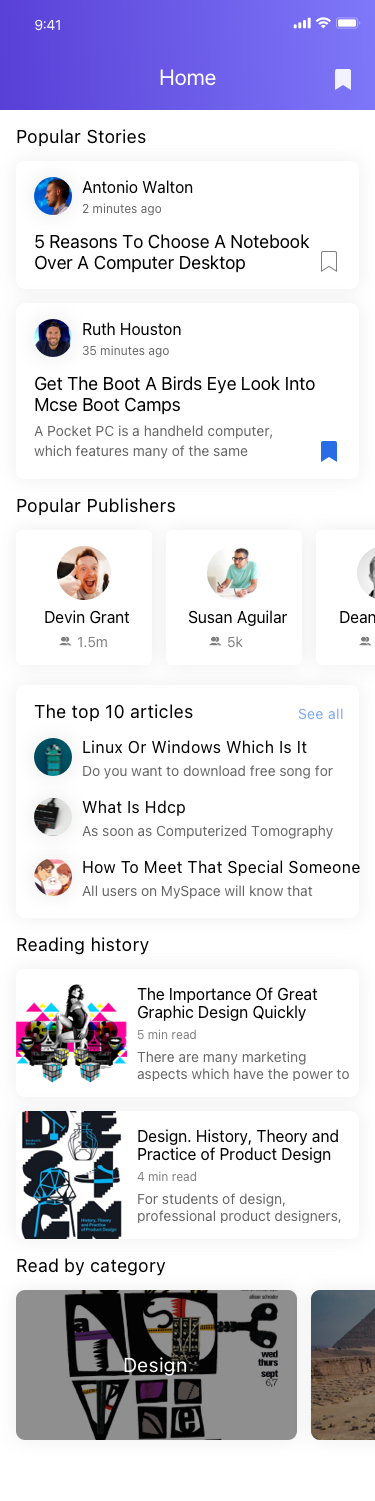
Text in this UI design:
Home
Popular Stories
Antonio Walton
2 minutes ago
5 Reasons To Choose A Notebook
Over A Computer Desktop
Ruth Houston
35 minutes ago
Get The Boot A Birds Eye Look Into
Mcse Boot Camps
A Pocket PC is a handheld computer, which features many of the same capabilities as a modern PC. These handy little devices allow individuals to retrieve and store e-mail messages, create a contact file, coordinate appointments, surf the internet, exchange text messages and more.

Every product that is labeled as a Pocket PC must be accompanied with specific software to operate the unit and must feature a touchscreen and touchpad. Pocket PC products are created by some of the world’s top computer manufacturers, including HP, Toshiba and Gateway. As is the case with any new technology product, the cost of a Pocket PC was substantial during it’s early release. For approximately $700.00, consumers could purchase one of top-of-the-line Pocket PCs in 2003. These days, customers are finding that prices have become much more reasonable now that the newness is wearing off. For approximately $350.00, a new Pocket PC can now be purchased.

Even years after their release, Pocket PCs are a staple in the world of travelers, college students and business leaders. The need to stay in constant communication with family and/or colleagues has kept the portability factor one that remains popular today. When traveling for business or other reason, individuals often need a way to stay in touch. A desktop computer is simply not a feasible accompaniment and notebooks are at a constant risk for being stolen or damaged. A Pocket PC can obviously fit inside of a pocket, but may also find a safe haven in a purse, duffle bag, tote or other small compartment.

Purchasing a Pocket PC can be a difficult choice because of the various models and manufacturers available. When considering the options, consumers must look at any available warranty, included software and capabilities. Much like in the world of traditional desktop and notebook computers, manufacturers are always looking for a way to outdo the competition and the customer often finds that such actions may lead to a real bargain.

Like any other computer, a Pocket PC must be cared for in such a way that it is not exposed to extreme heat or cold for prolonged periods of time, is not shuffled around carelessly and is carefully packed for safety during travel. Owning a Pocket PC means having access to an address book, your e-mail account, the world wide web and your appointment calendar all in the comfort of your own pocket. Carrying the internet in your pocket? Now that is portability at it’s best.
Popular Publishers
Devin Grant
1.5m
Susan Aguilar
5k
Dean Holland
The top 10 articles
See all
Linux Or Windows Which Is It
Do you want to download free song for ipod? If so, reading this article could save you from getting in to a lot of trouble! Downloading music to your Ipod has more than one pitfall associated with it, and this article will tell you the best way to download free song for Ipod.

An Ipod can easily become a vital part of your life. If you had thought about the possibility of carrying around a virtually unlimited supply of music ten years ago, it would have seemed a bit futuristic, but it has all happened, and now all we have to do when we get tired of our present music collection is download free song for Ipod. This could however, be the start of a few problems…

Problem 1-

Your computer picks up a virus. You did an internet search, looking to download free song for Ipod, and, totally without knowing, you downloaded some nasty spyware or malware from a dodgy p2p site. Your laptop has now stopped working, and your Ipod is now only usable as a bookmark. P2P sites can appear to be the answer to your prayers. You can download as much as you want, many different version of songs etc, but you have probably noticed that you often download a file, and it is completely different from what it is supposed to be. In case you have ever wondered why this is, the answer is spyware. If you have downloaded from a site like this, get your computer seen to. If your computer has been infected, it can not only harm your computer, but also your Ipod. Free Ipod music download can cost you very dearly.

Problem 2-

It is illegal. It is against the law to download from a P2P site. It could lead to your arrest. It is not difficult with modern equipment for law enforcement officers to locate your IP address, and then locate you. World governments are becoming ever more proactive in combating this – it will not be long before you are found out if you are using P2P . You will have to think about whether it is worth risking prison or possibly a huge fine, just to download free song for Ipod. I’m sure it won’t be worth it for many.

Problem 3-Good quality download sites are rare.. If you search the internet for “download free song for Ipod,” you will almost certainly find endless awful sites with pop ups etc. The people who run these sites do so in the hope that you will click on their advertising, so they are not interested in you, or whether you find what it is you want. They are only interested in getting you to click on their popup ads. There is an answer. There really are sites that do let you download free song for Ipod- in a safe and legal way. We are now starting to see sites spring up that are a lot better organized and the good thing is that they are on the right side of the law. When you find one of these sites, you can be set up for a long time. You can have all the Ipod songs you could possibly want, and also films for all the Ipod video owners. The only downside to these types of site is that they have to charge you a membership fee, usually somewhere around $20 to $50, and that covers you for LIFE. You can download an unlimited amount of music and films, as soon as you have paid the fee. It is definitely not difficult to download more than $50 worth of music. Many people have done more than that in a day!

You now know just how dangerous it can be to download free song for ipod, dangerous to your computer, your Ipod and your freedom! You should now have a better understanding of the risks involved, and know how to overcome them.
What Is Hdcp
As soon as Computerized Tomography or CT scans became accessible in the 1970s, they reformed the practice of neurology. They did the scans by transmitting x-ray streams all the way through the head at different positions and accumulating the x-ray streams on the other side that was not absorbed by the head. A sequence of images come into view on a computer monitor or on an x-ray plate as if the head had been sliced from side to side by a huge salami cutter and the slices were arranged out horizontally and in series.

After that, in the 1980s Magnetic Resonance Imaging or MRI scans came into the picture and astounded the medical society by not just taking an image of the brain itself, but by doing so in a new way. MRIs concentrate on water molecules, as an alternative to imaging the degree to which the various parts of the head absorb x-rays. To be more specific, MRIs represent the speed at which rotating hydrogen atoms of water molecules inside various parts of the brain either line up or fall out of arrangement with a powerful magnetic field. These different values of de-magnetization or magnetization are inputted into a pc. Slice like images are formed in a sequence and put on view on a computer screen or x-ray type film in hues of gray. Irregular compositions, like brain tumors or the signs of multiple sclerosis, are shown in their own hues of gray and are also identifiable by their contours and positions. More on this at http://www.medicalimagingdevices.info. Getting hold of a different set of images after a hypodermal injection of gadolinium, which is the MRI equivalent of x-ray dye, also adds to analytical information.

For a patient, the incident of having a CT and of having an MRI very much looks a lot like each other. In both situations the patient lies flat on a plane table that moves into and out of a hole in the scanner that looks a lot like an oversize doughnut hole. In the MRI machine the doughnut hole is narrower, so patients suffering from claustrophobia have to notify their doctors if this might be a hitch. Noise is also an issue with the MRI machine. A loud noise is produced every time the radio frequency coils are turned off and on. For either of these two scans the technologist may need to inject a needle in the patient’s vein to dispense a distinct substance.

A situation in which MRIs are basically not done is when the patient has a heart pacemaker. This is for the reason that the MRI machine’s magnet might disturb the pacemaker and stop the heart. No image is so essential and important that this peril would be worth taking. Another situation in which an MRI is evaded is when the patient is gravely ill. A serious patient can be effectively examined and sustained while getting a CT scan, but not while getting an MRI.
How To Meet That Special Someone
All users on MySpace will know that there are millions of people out there. Every day besides so many people joining this community, there are many others who will be looking out for friends. This will mean that they are naturally looking out for good people who are interesting enough. For this, the profile has to be very interesting.

To make the profile unique, you can use good MySpace layouts. This will make a world of a difference to the profile. Imagine that someone visits your profile, and they find it without any good information or pictures. They would not spend another minute looking at it, and you will quickly lose your reputation.

You will also lose the chance to make a whole new bunch of friends. You cannot expect them to take a second look at your profile. Thus before you lose the chance to make new friends, you should customize the profile as best as you can. You can choose from a great variety, as there are plenty of sites, which are dedicated to MySpace layouts.

You can even make the profile theme based, depending on what you have in mind. For example you could be a fan of a popular actor, and you could use his image for your profile. It is definitely more exciting than looking at some boring default settings on the profile. By having good MySpace layouts on the profile, you will get a lot of curious visitors.

The number of friends and acquaintances will grow in a large number. This is what you should be looking for on this community. Thus it is not worth if you compromise on the profile. It is a very good idea to make the profile based on your interests. Thus you can very creatively talk about yourself without words.

This would even be more appealing, as there would be a variety of images as well as colors. This will be a great pleasure for all the members who are visiting your profile, as you really will be giving them a chance to experience something new. Word might also spread about your unique profile, and thus the list of friends will keep growing.

You need to ensure that you make the profile legible as well. You should not sue MySpace layouts that do not suit your profile content. You should make it a point to make the information stand out clearly. People after all will make friends after reading about you. If you have an ugly profile, there is no way that anyone is even going to give it a second glance.

MySpace layouts can do wonders to a profile, and they can give a complete facelift. What more could you want. Besides this, there are also plenty to choose from.
Reading history
The Importance Of Great Graphic Design Quickly Learn How To Best Graphics Tablet Review Information
5 min read
There are many marketing aspects which have the power to make or break a business one which has an incredible bearing is your appearance.
Design. History, Theory and Practice of Product Design
4 min read
For students of design, professional product designers, and anyone interested in design equally indispensable:
Read by category
Design